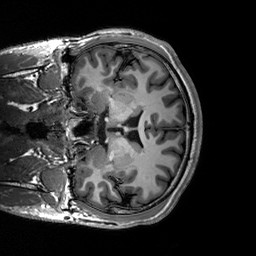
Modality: T1w
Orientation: coronal
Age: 23
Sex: male
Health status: healthy
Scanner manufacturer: siemens
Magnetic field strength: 3 T
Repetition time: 2.3 s
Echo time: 0.00236 s